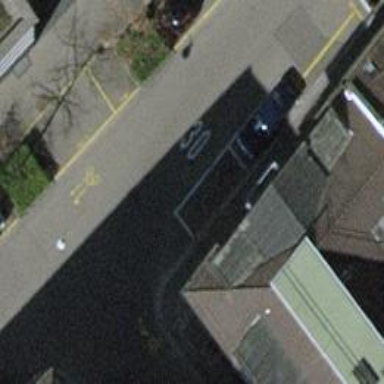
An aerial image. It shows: Parking lane.